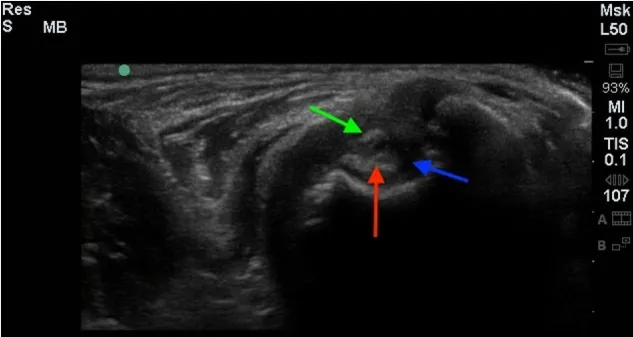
A cross-sectional diagnostic ultrasound of the shoulder revealed evidence of significant fibrous scar tissue (green arrow), shoulder effusion (blue arrow), and hyperechoic changes of the biceps (red arrow).
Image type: radiology (ultrasound)